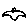
Label: bird